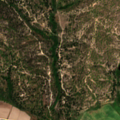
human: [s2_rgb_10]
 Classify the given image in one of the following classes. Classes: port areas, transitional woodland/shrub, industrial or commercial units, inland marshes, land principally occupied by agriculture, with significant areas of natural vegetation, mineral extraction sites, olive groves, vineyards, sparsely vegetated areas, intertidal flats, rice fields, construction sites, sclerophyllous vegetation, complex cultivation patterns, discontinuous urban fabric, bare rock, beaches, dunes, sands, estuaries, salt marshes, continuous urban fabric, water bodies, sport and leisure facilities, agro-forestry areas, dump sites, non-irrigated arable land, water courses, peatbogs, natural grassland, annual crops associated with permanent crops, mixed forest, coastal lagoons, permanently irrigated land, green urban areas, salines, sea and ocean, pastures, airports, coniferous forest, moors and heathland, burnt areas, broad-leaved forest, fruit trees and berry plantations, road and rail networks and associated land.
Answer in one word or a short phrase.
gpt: permanently irrigated land, rice fields, broad-leaved forest